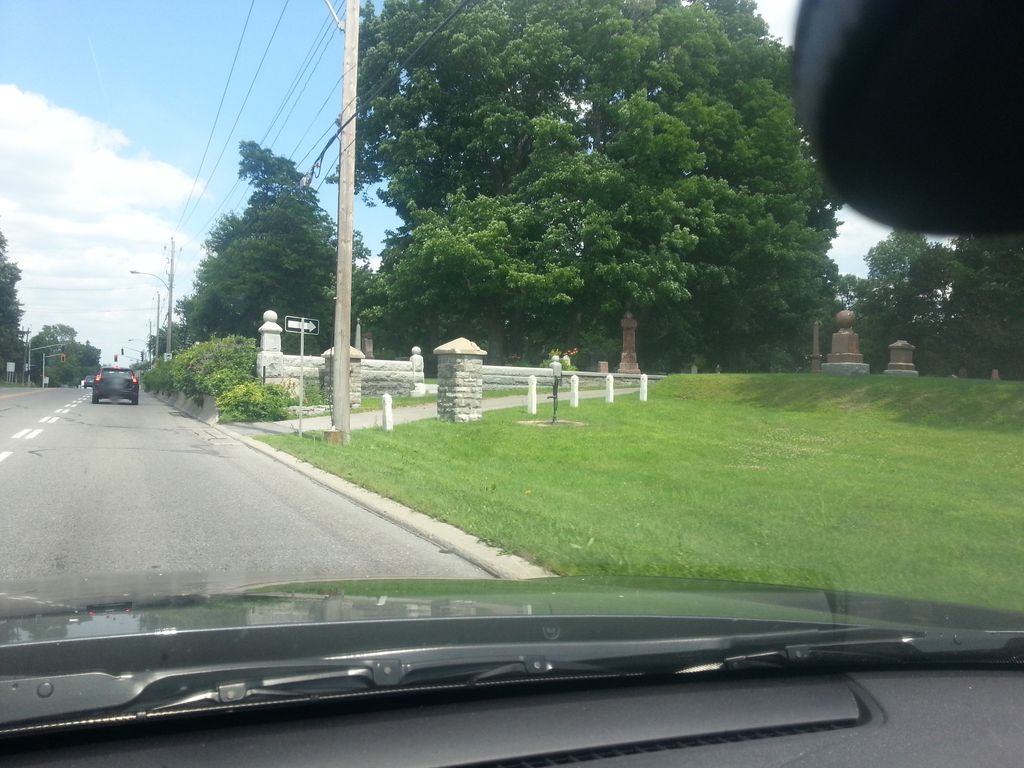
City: ottawa-gatineau